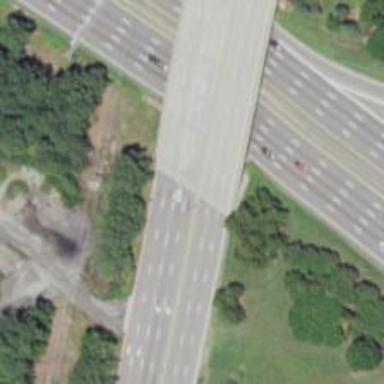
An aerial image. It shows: Primary highway bridge with asphalt surface and beam structure.